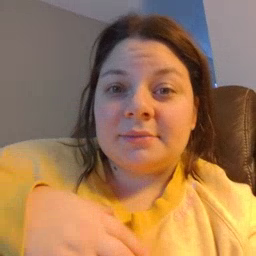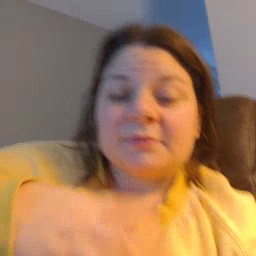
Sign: eye